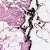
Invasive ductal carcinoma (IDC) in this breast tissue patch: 0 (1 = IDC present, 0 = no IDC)